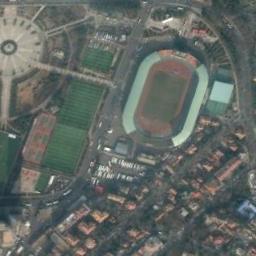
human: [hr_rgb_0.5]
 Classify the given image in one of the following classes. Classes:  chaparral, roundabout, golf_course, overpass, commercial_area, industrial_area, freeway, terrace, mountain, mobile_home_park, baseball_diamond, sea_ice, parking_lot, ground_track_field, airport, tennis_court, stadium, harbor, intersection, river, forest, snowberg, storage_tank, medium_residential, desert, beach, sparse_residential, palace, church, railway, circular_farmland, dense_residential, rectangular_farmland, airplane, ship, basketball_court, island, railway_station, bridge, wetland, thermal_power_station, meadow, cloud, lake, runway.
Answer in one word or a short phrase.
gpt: stadium